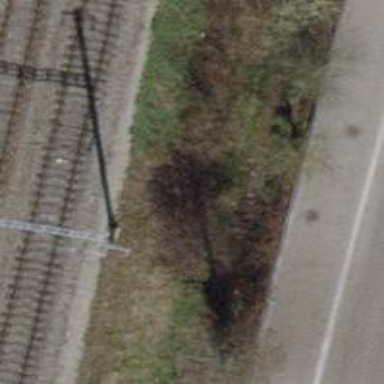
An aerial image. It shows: Shrub in its natural environment.